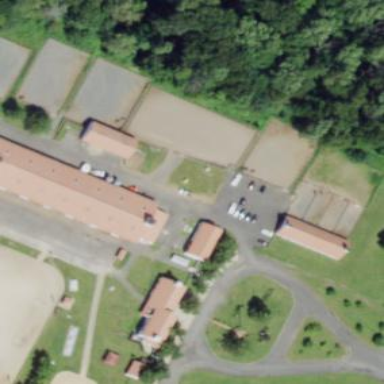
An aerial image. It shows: Stable.